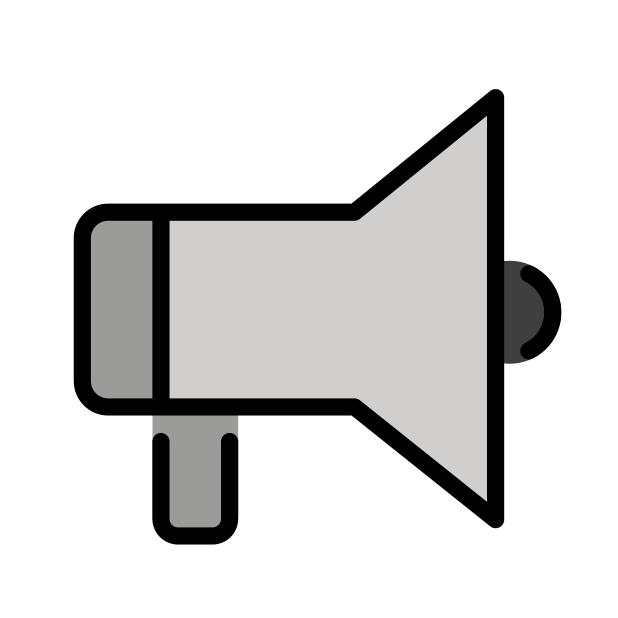
loudspeaker